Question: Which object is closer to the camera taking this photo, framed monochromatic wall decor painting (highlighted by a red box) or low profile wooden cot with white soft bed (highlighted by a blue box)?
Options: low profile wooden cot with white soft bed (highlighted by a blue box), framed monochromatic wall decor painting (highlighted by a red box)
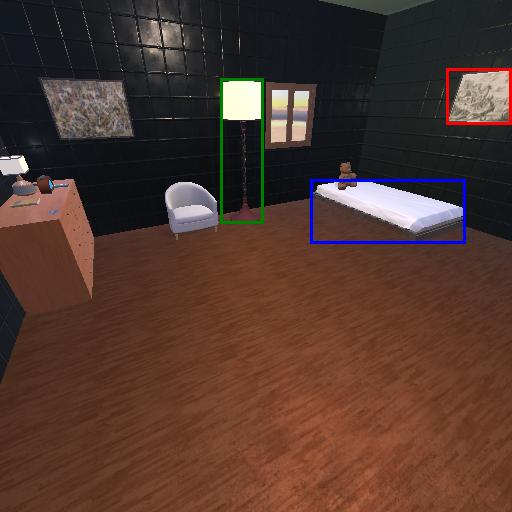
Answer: low profile wooden cot with white soft bed (highlighted by a blue box)